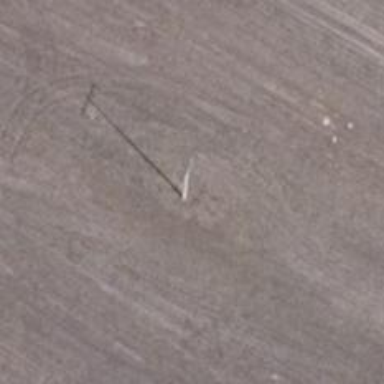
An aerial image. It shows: Power pole.